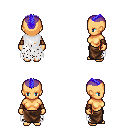
a pixel art fantasy rpg character, female body template, human, tanned skin, white tattered cape, robe skirt, blue short mohawk hairstyle, cloth bracers, four views (front, back, left, right), 2x2 character sprite sheet, small pixel art, hard edges, no anti-aliasing